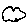
Label: cloud